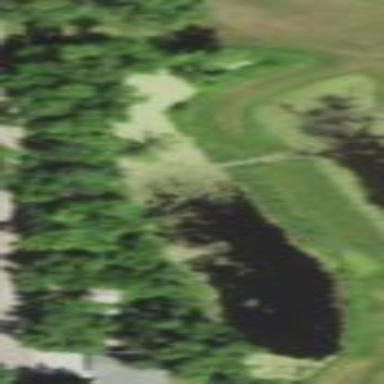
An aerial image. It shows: Picturesque scene of golf course with lateral water hazard.